Field crop: tomato
Growth stage: 1
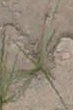
Species: cyperus